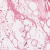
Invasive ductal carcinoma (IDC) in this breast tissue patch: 0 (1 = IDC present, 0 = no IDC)